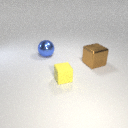
small yellow rubber cube to the left of large brown metal cube